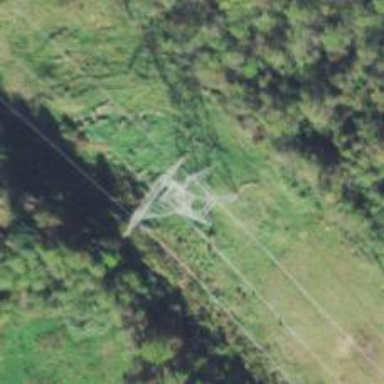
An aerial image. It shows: Lattice structure tower.